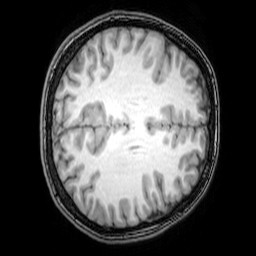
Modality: T1w
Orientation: axial
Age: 22
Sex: female
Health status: healthy
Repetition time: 0.081 s
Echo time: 0.037 s